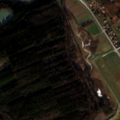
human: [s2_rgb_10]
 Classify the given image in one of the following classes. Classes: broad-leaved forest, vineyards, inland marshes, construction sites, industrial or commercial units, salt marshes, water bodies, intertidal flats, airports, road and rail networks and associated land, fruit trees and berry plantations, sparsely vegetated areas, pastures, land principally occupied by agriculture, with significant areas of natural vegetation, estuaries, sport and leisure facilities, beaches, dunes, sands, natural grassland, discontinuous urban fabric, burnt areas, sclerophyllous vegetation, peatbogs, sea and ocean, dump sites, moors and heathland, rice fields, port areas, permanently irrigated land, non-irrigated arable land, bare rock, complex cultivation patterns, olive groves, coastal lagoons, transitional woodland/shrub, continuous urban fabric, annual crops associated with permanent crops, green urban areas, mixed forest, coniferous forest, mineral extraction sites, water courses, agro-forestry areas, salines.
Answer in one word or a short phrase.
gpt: non-irrigated arable land, pastures, complex cultivation patterns, broad-leaved forest, mixed forest